Interaction volume radius: 5 \u00c5
Interaction volume height: 45 \u00c5
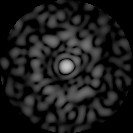
Disorder parameter: 0.8595